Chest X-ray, PA view. Patient: 29 years old, sex F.
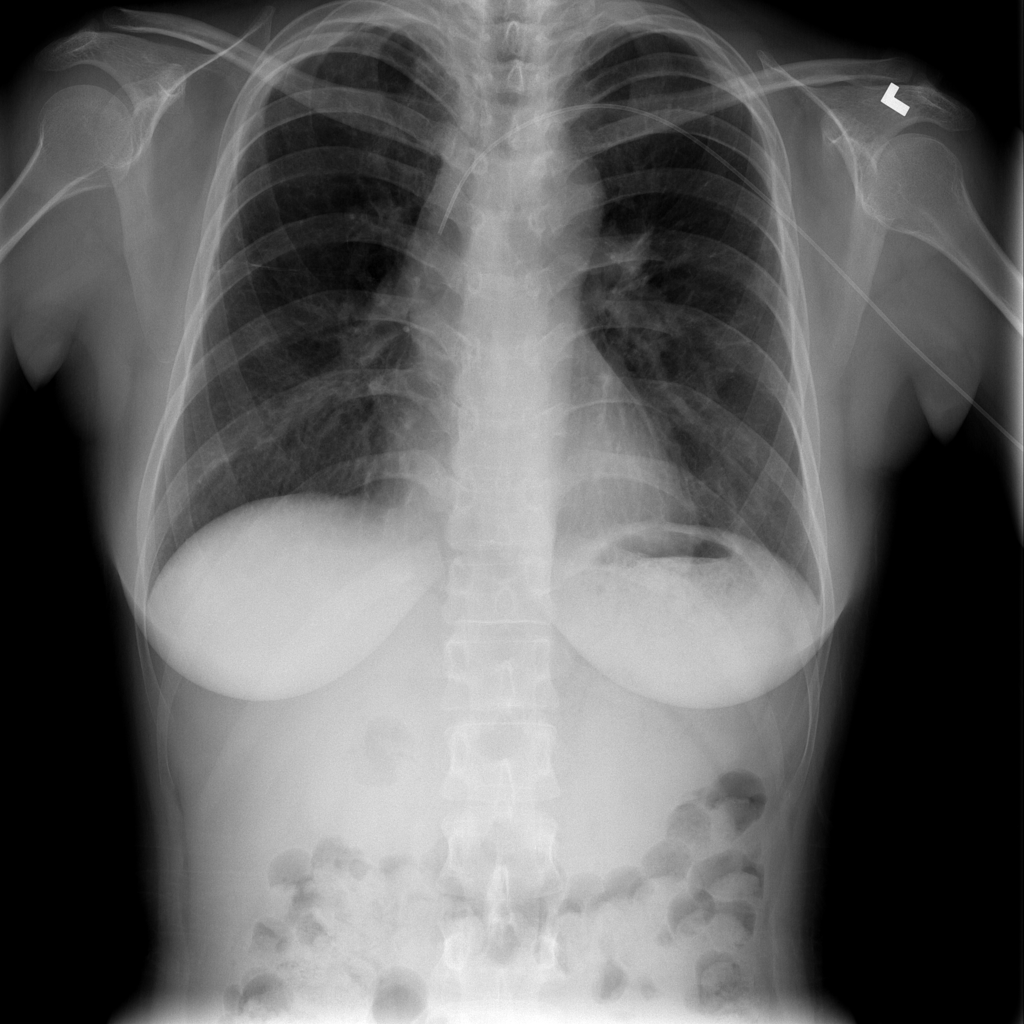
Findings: Infiltration